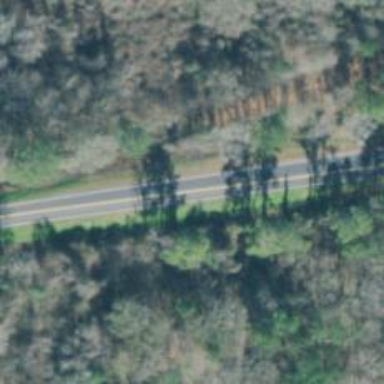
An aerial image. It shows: Secondary road with asphalt surface.